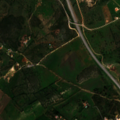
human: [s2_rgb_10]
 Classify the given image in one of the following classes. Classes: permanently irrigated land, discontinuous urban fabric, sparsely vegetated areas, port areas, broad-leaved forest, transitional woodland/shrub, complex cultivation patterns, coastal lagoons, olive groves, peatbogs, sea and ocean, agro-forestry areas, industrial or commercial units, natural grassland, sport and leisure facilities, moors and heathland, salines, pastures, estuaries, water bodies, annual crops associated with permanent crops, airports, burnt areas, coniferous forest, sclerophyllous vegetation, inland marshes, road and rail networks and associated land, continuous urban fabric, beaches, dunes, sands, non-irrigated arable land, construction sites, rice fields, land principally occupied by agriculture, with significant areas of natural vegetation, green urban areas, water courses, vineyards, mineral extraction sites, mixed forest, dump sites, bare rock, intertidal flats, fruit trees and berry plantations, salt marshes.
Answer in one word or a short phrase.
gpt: discontinuous urban fabric, mineral extraction sites, annual crops associated with permanent crops, complex cultivation patterns, land principally occupied by agriculture, with significant areas of natural vegetation, sclerophyllous vegetation